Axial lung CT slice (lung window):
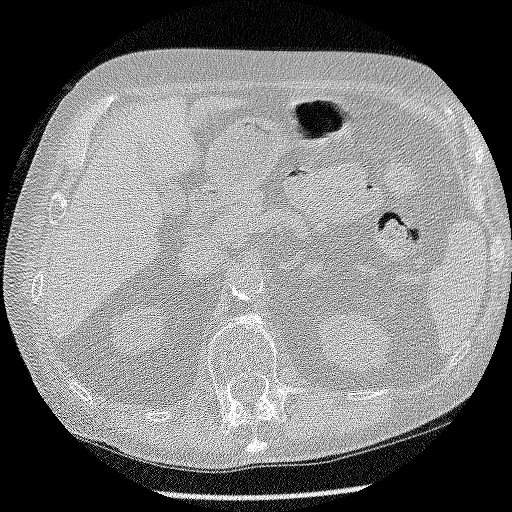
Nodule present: no